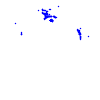
Particle: pion